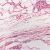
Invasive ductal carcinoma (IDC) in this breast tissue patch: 0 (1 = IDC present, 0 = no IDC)